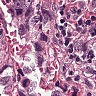
Metastatic tissue present: yes